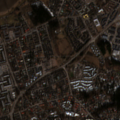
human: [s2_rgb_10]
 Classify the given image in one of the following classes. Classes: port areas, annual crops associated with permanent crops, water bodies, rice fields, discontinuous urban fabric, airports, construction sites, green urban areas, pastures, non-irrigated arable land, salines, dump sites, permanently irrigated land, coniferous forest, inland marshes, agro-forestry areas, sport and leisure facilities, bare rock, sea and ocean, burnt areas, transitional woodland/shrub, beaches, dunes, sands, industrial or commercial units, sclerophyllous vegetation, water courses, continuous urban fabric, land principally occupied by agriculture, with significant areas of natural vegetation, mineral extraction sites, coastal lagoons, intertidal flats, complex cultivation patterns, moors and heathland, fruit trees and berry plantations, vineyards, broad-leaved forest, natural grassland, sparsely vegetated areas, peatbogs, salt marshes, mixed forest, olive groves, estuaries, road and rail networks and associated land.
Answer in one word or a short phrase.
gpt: discontinuous urban fabric, industrial or commercial units, green urban areas, land principally occupied by agriculture, with significant areas of natural vegetation